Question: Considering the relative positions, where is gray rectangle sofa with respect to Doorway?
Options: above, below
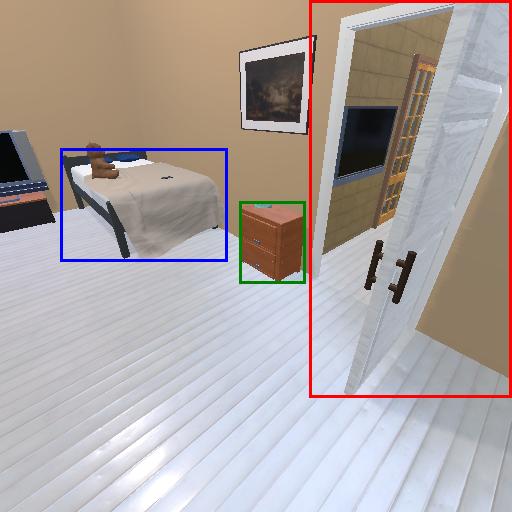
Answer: above